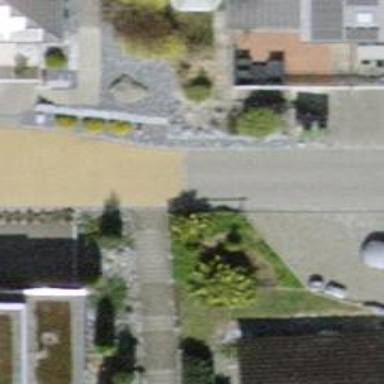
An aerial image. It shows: Road with steps.